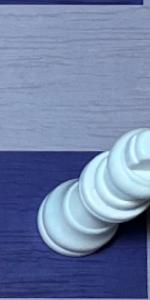
Label: King_White